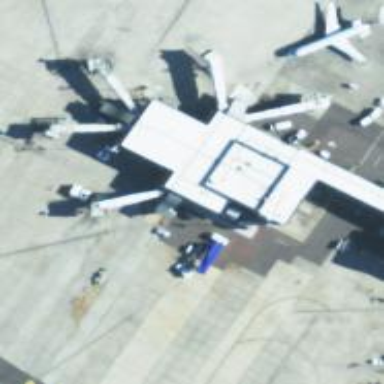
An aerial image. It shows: Airport gate.